Interaction volume radius: 10 \u00c5
Interaction volume height: 10 \u00c5
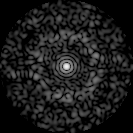
Disorder parameter: 0.8592